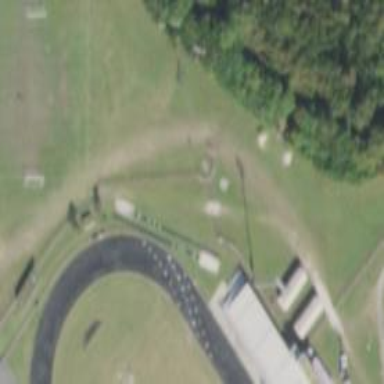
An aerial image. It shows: Track in leisure land.